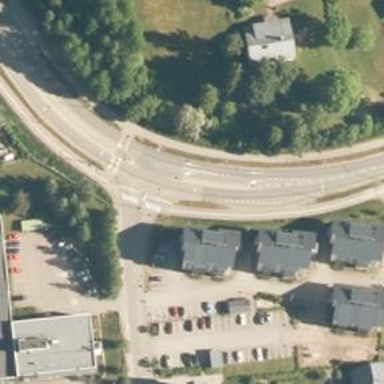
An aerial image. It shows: Road with "give way" sign.